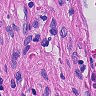
Metastatic tissue present: no